Field crop: maize
Growth stage: 2
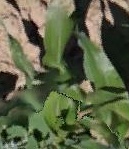
Species: maize